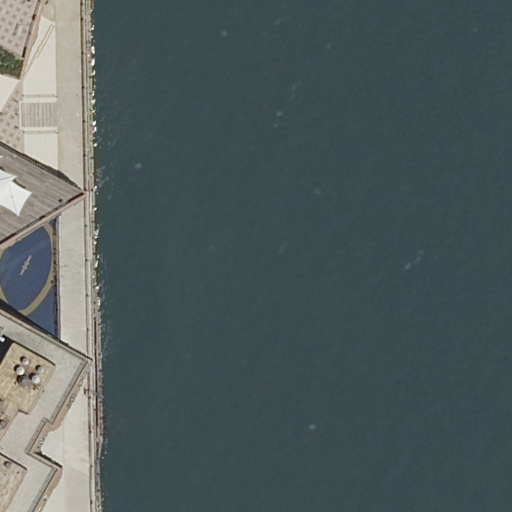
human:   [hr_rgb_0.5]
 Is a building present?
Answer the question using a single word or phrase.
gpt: yes

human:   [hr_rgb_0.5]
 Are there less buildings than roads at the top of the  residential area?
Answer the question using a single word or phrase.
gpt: no

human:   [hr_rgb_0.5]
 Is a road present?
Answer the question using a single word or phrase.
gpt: yes

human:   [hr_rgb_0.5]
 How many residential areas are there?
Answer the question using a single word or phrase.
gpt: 1

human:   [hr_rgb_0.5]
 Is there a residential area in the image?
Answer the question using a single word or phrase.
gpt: yes

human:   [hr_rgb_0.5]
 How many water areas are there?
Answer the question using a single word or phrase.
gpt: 1

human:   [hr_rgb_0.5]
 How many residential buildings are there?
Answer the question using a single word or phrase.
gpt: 4

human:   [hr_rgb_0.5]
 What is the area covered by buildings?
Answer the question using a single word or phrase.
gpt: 9026m2

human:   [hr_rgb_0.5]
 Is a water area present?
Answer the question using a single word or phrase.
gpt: yes

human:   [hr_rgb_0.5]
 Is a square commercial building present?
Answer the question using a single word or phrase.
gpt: no

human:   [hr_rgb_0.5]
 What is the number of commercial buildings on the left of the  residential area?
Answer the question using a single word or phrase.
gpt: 0

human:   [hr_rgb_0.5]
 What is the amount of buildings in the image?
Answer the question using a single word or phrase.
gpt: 4

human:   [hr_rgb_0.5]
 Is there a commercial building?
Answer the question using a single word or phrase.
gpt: no

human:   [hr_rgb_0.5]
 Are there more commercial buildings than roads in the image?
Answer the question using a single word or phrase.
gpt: no

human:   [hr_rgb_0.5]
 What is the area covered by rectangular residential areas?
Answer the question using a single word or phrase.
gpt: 0m2

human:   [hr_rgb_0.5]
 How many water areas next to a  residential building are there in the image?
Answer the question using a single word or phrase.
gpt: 1

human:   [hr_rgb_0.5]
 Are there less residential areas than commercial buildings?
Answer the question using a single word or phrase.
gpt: no

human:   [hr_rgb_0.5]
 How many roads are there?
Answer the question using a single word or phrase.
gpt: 2

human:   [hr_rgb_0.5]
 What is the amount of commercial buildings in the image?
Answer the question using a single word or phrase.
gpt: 0

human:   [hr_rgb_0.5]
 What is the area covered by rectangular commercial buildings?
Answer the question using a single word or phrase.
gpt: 0m2

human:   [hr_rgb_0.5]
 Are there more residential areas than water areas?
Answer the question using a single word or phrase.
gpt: no

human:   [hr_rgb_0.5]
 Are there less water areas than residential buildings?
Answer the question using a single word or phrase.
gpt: yes

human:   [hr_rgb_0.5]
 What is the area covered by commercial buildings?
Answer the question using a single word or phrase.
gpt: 0m2

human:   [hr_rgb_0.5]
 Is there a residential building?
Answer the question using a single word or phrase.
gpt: yes

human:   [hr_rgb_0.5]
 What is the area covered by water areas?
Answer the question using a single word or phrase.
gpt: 8671m2

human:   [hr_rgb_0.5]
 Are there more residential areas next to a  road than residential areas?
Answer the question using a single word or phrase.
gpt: no

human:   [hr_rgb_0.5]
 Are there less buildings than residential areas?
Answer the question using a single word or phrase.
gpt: no

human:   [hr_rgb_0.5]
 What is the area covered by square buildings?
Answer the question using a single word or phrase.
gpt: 0m2

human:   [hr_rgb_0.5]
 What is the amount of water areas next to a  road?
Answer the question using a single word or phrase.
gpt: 1

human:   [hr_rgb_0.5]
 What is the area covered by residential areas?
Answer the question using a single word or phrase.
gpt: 10321m2

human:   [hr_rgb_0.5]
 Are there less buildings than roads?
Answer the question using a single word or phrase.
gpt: no

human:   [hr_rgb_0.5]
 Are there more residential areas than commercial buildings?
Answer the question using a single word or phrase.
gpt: yes

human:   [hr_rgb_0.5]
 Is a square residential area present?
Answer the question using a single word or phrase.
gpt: no

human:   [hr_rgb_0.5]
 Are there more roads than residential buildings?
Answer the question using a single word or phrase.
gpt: no

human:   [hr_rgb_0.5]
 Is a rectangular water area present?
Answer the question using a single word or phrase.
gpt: no

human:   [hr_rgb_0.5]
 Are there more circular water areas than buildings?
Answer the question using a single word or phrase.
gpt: no

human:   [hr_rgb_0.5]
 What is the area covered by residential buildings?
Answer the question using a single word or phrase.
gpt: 9026m2

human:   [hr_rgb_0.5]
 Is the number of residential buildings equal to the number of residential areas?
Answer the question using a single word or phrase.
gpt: no

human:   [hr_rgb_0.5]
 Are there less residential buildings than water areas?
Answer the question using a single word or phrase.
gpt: no

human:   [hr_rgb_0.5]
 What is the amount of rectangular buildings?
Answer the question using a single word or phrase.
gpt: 2

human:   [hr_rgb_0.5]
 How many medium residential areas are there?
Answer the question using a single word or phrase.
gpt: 0

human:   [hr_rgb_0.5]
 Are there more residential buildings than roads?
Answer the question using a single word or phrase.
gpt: yes

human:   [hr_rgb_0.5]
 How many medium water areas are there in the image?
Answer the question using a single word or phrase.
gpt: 0

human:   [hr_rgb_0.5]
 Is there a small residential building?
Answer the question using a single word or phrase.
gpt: yes

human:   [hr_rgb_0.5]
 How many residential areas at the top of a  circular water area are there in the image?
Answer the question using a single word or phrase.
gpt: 0

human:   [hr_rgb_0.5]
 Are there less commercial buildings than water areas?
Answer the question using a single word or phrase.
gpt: yes

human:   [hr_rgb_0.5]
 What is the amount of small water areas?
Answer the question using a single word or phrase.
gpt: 0

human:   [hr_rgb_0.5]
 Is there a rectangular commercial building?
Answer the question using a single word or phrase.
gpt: no

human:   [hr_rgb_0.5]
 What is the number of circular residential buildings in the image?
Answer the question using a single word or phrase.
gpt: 0

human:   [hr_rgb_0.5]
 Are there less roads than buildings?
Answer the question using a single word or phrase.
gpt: yes

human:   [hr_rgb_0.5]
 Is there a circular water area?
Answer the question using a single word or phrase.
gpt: no

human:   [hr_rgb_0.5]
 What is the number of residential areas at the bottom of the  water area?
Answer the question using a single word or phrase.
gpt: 0

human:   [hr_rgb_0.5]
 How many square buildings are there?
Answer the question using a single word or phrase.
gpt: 0

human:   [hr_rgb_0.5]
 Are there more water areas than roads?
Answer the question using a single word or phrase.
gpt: no

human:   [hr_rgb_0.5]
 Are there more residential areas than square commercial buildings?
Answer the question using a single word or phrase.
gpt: yes

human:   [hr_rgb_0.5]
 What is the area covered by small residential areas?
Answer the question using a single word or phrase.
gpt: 0m2

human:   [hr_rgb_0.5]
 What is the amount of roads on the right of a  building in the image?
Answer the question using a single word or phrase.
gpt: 2

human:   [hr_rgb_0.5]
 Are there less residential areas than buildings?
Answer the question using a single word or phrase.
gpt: yes

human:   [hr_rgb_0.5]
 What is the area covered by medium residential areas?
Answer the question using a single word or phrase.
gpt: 0m2

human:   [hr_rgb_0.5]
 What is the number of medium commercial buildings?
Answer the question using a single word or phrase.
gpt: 0

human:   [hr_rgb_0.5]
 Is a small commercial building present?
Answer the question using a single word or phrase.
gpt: no

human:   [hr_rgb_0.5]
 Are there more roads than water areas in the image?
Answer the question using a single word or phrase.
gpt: yes

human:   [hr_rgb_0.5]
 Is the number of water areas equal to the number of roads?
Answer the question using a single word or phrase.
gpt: no

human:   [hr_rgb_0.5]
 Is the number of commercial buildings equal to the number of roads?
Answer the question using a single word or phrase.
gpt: no